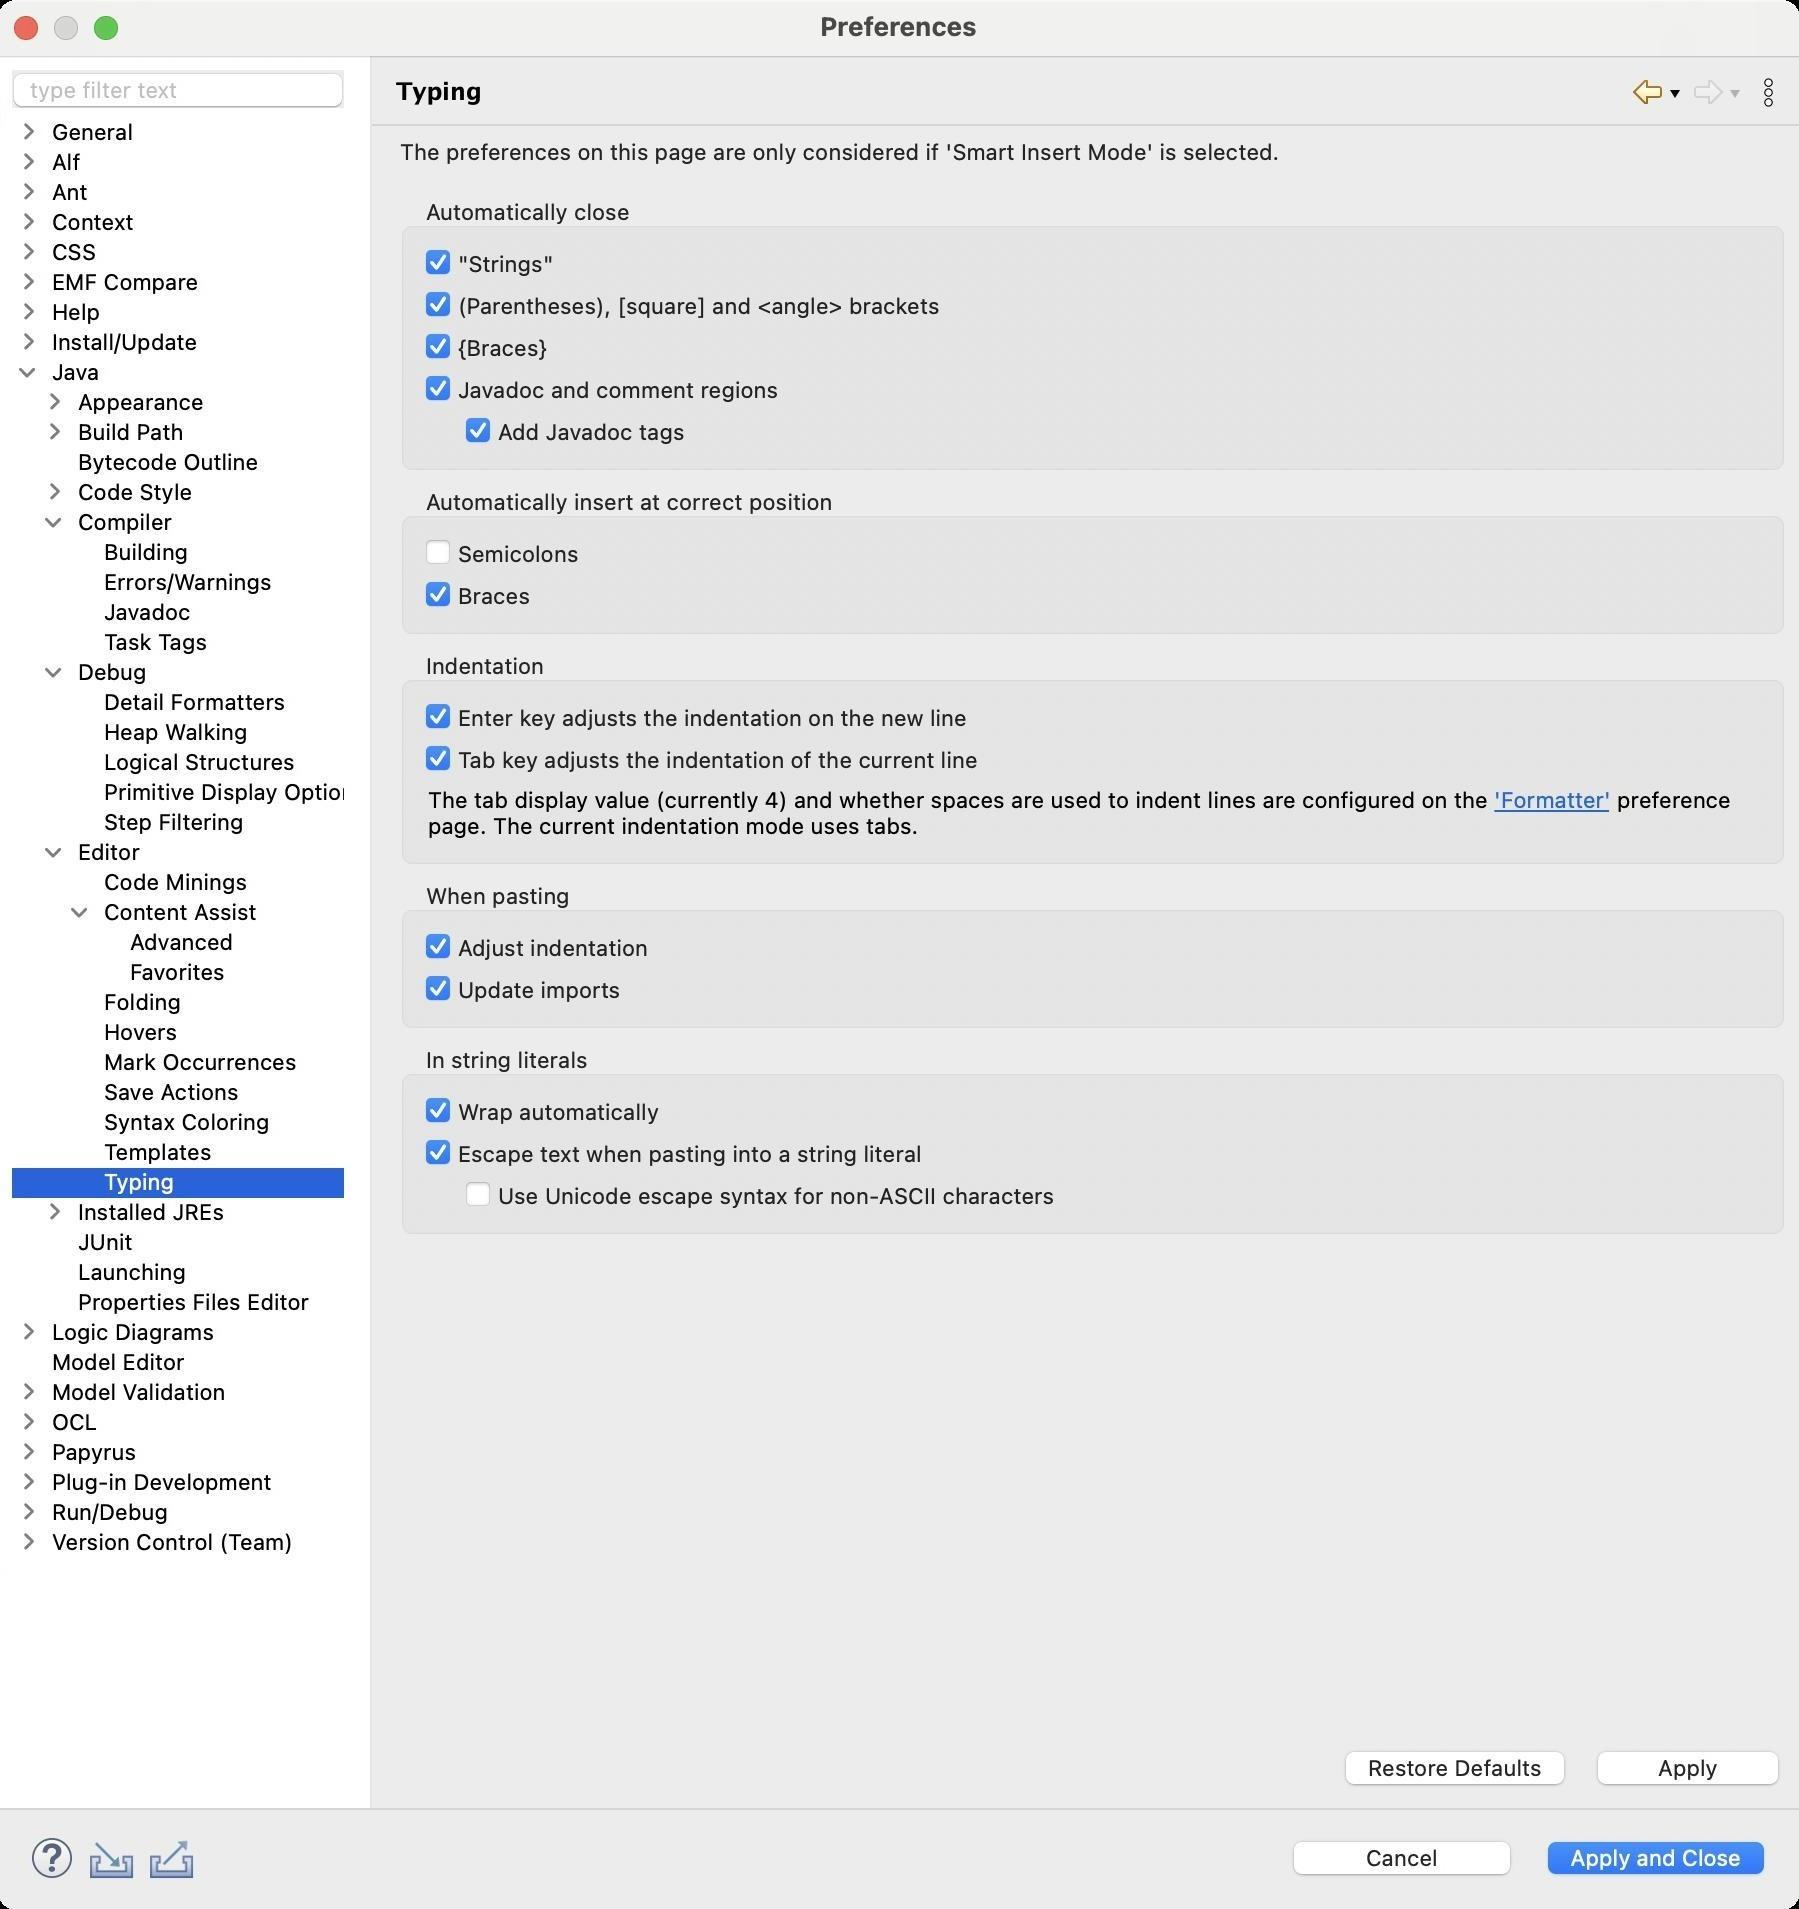
Accessibility tree:
{"name": "Preferences", "role": "AXWindow", "description": null, "role_description": "standard window", "value": null, "position": "480.00;95.00", "size": "901;955", "children": [{"name": "Apply_and_Close", "role": "AXButton", "description": null, "role_description": "button", "value": null, "position": "769.00;917.00", "size": "120;27", "children": []}, {"name": "Cancel", "role": "AXButton", "description": null, "role_description": "button", "value": null, "position": "642.00;917.00", "size": "120;27", "children": []}, {"name": null, "role": "AXToolbar", "description": null, "role_description": "toolbar", "value": null, "position": "12.00;915.00", "size": "90;30", "children": [{"name": "Help", "role": "AXCheckBox", "description": null, "role_description": "checkbox", "value": 0, "position": "12.00;915.00", "size": "30;30", "children": []}, {"name": "Import", "role": "AXButton", "description": null, "role_description": "button", "value": null, "position": "42.00;915.00", "size": "30;30", "children": []}, {"name": "Export", "role": "AXButton", "description": null, "role_description": "button", "value": null, "position": "72.00;915.00", "size": "30;30", "children": []}]}, {"name": null, "role": "AXScrollArea", "description": null, "role_description": "scroll area", "value": null, "position": "199.00;69.00", "size": "697;830", "children": [{"name": "Apply", "role": "AXButton", "description": null, "role_description": "button", "value": null, "position": "794.00;872.00", "size": "102;27", "children": []}, {"name": "Restore_Defaults", "role": "AXButton", "description": null, "role_description": "button", "value": null, "position": "668.00;872.00", "size": "121;27", "children": []}, {"name": null, "role": "AXScrollArea", "description": null, "role_description": "scroll area", "value": null, "position": "199.00;69.00", "size": "697;798", "children": [{"name": null, "role": "AXGroup", "description": null, "role_description": "group", "value": null, "position": "199.00;523.00", "size": "697;98", "children": [{"name": "Use_Unicode_escape_syntax_for_non-ASCII_characters_", "role": "AXCheckBox", "description": null, "role_description": "checkbox", "value": 0, "position": "233.00;590.00", "size": "303;16", "children": []}, {"name": "Escape_text_when_pasting_into_a_string_literal", "role": "AXCheckBox", "description": null, "role_description": "checkbox", "value": 1, "position": "213.00;569.00", "size": "254;16", "children": []}, {"name": "Wrap_automatically", "role": "AXCheckBox", "description": null, "role_description": "checkbox", "value": 1, "position": "213.00;548.00", "size": "122;16", "children": []}, {"name": null, "role": "AXStaticText", "description": null, "role_description": "text", "value": "In string literals", "position": "210.00;523.00", "size": "89;14", "children": []}]}, {"name": null, "role": "AXGroup", "description": null, "role_description": "group", "value": null, "position": "199.00;441.00", "size": "697;77", "children": [{"name": "Update_imports", "role": "AXCheckBox", "description": null, "role_description": "checkbox", "value": 1, "position": "213.00;487.00", "size": "103;16", "children": []}, {"name": "Adjust_indentation", "role": "AXCheckBox", "description": null, "role_description": "checkbox", "value": 1, "position": "213.00;466.00", "size": "117;16", "children": []}, {"name": null, "role": "AXStaticText", "description": null, "role_description": "text", "value": "When pasting", "position": "210.00;441.00", "size": "80;14", "children": []}]}, {"name": null, "role": "AXGroup", "description": null, "role_description": "group", "value": null, "position": "199.00;326.00", "size": "697;110", "children": [{"name": null, "role": "AXScrollArea", "description": null, "role_description": "scroll area", "value": null, "position": "213.00;393.00", "size": "669;28", "children": [{"name": null, "role": "AXTextArea", "description": null, "role_description": "text entry area", "value": "The tab display value (currently 4) and whether spaces are used to indent lines are configured on the 'Formatter' preference page. The current indentation mode uses tabs.", "position": "213.00;393.00", "size": "669;28", "children": [{"name": "'Formatter'", "role": "AXLink", "description": null, "role_description": "hyperlink", "value": null, "position": "748.17;393.00", "size": "58;13", "children": []}]}]}, {"name": "Tab_key_adjusts_the_indentation_of_the_current_line", "role": "AXCheckBox", "description": null, "role_description": "checkbox", "value": 1, "position": "213.00;372.00", "size": "281;16", "children": []}, {"name": "Enter_key_adjusts_the_indentation_on_the_new_line", "role": "AXCheckBox", "description": null, "role_description": "checkbox", "value": 1, "position": "213.00;351.00", "size": "276;16", "children": []}, {"name": null, "role": "AXStaticText", "description": null, "role_description": "text", "value": "Indentation", "position": "210.00;326.00", "size": "67;14", "children": []}]}, {"name": null, "role": "AXGroup", "description": null, "role_description": "group", "value": null, "position": "199.00;244.00", "size": "697;77", "children": [{"name": "Braces", "role": "AXCheckBox", "description": null, "role_description": "checkbox", "value": 1, "position": "213.00;290.00", "size": "58;16", "children": []}, {"name": "Semicolons", "role": "AXCheckBox", "description": null, "role_description": "checkbox", "value": 0, "position": "213.00;269.00", "size": "82;16", "children": []}, {"name": null, "role": "AXStaticText", "description": null, "role_description": "text", "value": "Automatically insert at correct position", "position": "210.00;244.00", "size": "211;14", "children": []}]}, {"name": null, "role": "AXGroup", "description": null, "role_description": "group", "value": null, "position": "199.00;99.00", "size": "697;140", "children": [{"name": "Add_Javadoc_tags", "role": "AXCheckBox", "description": null, "role_description": "checkbox", "value": 1, "position": "233.00;208.00", "size": "115;16", "children": []}, {"name": "Javadoc_and_comment_regions", "role": "AXCheckBox", "description": null, "role_description": "checkbox", "value": 1, "position": "213.00;187.00", "size": "182;16", "children": []}, {"name": "{Braces}", "role": "AXCheckBox", "description": null, "role_description": "checkbox", "value": 1, "position": "213.00;166.00", "size": "66;16", "children": []}, {"name": "(Parentheses),_[square]_and_<angle>_brackets", "role": "AXCheckBox", "description": null, "role_description": "checkbox", "value": 1, "position": "213.00;145.00", "size": "262;16", "children": []}, {"name": "\"Strings\"", "role": "AXCheckBox", "description": null, "role_description": "checkbox", "value": 1, "position": "213.00;124.00", "size": "69;16", "children": []}, {"name": null, "role": "AXStaticText", "description": null, "role_description": "text", "value": "Automatically close", "position": "210.00;99.00", "size": "110;14", "children": []}]}, {"name": null, "role": "AXStaticText", "description": null, "role_description": "text", "value": "", "position": "199.00;88.00", "size": "697;6", "children": []}, {"name": null, "role": "AXStaticText", "description": null, "role_description": "text", "value": "The preferences on this page are only considered if 'Smart Insert Mode' is selected.", "position": "199.00;69.00", "size": "444;14", "children": []}]}]}, {"name": null, "role": "AXToolbar", "description": "", "role_description": "toolbar", "value": null, "position": "814.00;35.00", "size": "82;22", "children": [{"name": "Back_to_Templates", "role": "AXMenuButton", "description": null, "role_description": "menu button", "value": null, "position": "814.00;35.00", "size": "22;22", "children": []}, {"name": "Forward", "role": "AXMenuButton", "description": null, "role_description": "menu button", "value": null, "position": "844.00;35.00", "size": "22;22", "children": []}, {"name": "Additional_Dialog_Actions", "role": "AXButton", "description": null, "role_description": "button", "value": null, "position": "874.00;35.00", "size": "22;22", "children": []}]}, {"name": null, "role": "AXStaticText", "description": "", "role_description": "text", "value": "Typing", "position": "196.00;35.00", "size": "611;21", "children": []}, {"name": null, "role": "AXSplitter", "description": null, "role_description": "splitter", "value": 180, "position": "180.00;28.00", "size": "5;876", "children": []}, {"name": null, "role": "AXScrollArea", "description": null, "role_description": "scroll area", "value": null, "position": "7.00;59.00", "size": "166;845", "children": [{"name": null, "role": "AXOutline", "description": null, "role_description": "outline", "value": null, "position": "7.00;59.00", "size": "178;845", "children": [{"name": null, "role": "AXRow", "description": null, "role_description": "outline row", "value": null, "position": "7.00;59.00", "size": "178;15", "children": [{"name": null, "role": "AXGroup", "description": null, "role_description": "group", "value": null, "position": "7.00;59.00", "size": "178;15", "children": [{"name": null, "role": "AXDisclosureTriangle", "description": null, "role_description": "disclosure triangle", "value": 0, "position": "9.00;59.00", "size": "12;14", "children": []}, {"name": null, "role": "AXStaticText", "description": null, "role_description": "text", "value": "General", "position": "25.00;59.00", "size": "159;14", "children": []}]}]}, {"name": null, "role": "AXRow", "description": null, "role_description": "outline row", "value": null, "position": "7.00;74.00", "size": "178;15", "children": [{"name": null, "role": "AXGroup", "description": null, "role_description": "group", "value": null, "position": "7.00;74.00", "size": "178;15", "children": [{"name": null, "role": "AXDisclosureTriangle", "description": null, "role_description": "disclosure triangle", "value": 0, "position": "9.00;74.00", "size": "12;14", "children": []}, {"name": null, "role": "AXStaticText", "description": null, "role_description": "text", "value": "Alf", "position": "25.00;74.00", "size": "159;14", "children": []}]}]}, {"name": null, "role": "AXRow", "description": null, "role_description": "outline row", "value": null, "position": "7.00;89.00", "size": "178;15", "children": [{"name": null, "role": "AXGroup", "description": null, "role_description": "group", "value": null, "position": "7.00;89.00", "size": "178;15", "children": [{"name": null, "role": "AXDisclosureTriangle", "description": null, "role_description": "disclosure triangle", "value": 0, "position": "9.00;89.00", "size": "12;14", "children": []}, {"name": null, "role": "AXStaticText", "description": null, "role_description": "text", "value": "Ant", "position": "25.00;89.00", "size": "159;14", "children": []}]}]}, {"name": null, "role": "AXRow", "description": null, "role_description": "outline row", "value": null, "position": "7.00;104.00", "size": "178;15", "children": [{"name": null, "role": "AXGroup", "description": null, "role_description": "group", "value": null, "position": "7.00;104.00", "size": "178;15", "children": [{"name": null, "role": "AXDisclosureTriangle", "description": null, "role_description": "disclosure triangle", "value": 0, "position": "9.00;104.00", "size": "12;14", "children": []}, {"name": null, "role": "AXStaticText", "description": null, "role_description": "text", "value": "Context", "position": "25.00;104.00", "size": "159;14", "children": []}]}]}, {"name": null, "role": "AXRow", "description": null, "role_description": "outline row", "value": null, "position": "7.00;119.00", "size": "178;15", "children": [{"name": null, "role": "AXGroup", "description": null, "role_description": "group", "value": null, "position": "7.00;119.00", "size": "178;15", "children": [{"name": null, "role": "AXDisclosureTriangle", "description": null, "role_description": "disclosure triangle", "value": 0, "position": "9.00;119.00", "size": "12;14", "children": []}, {"name": null, "role": "AXStaticText", "description": null, "role_description": "text", "value": "CSS", "position": "25.00;119.00", "size": "159;14", "children": []}]}]}, {"name": null, "role": "AXRow", "description": null, "role_description": "outline row", "value": null, "position": "7.00;134.00", "size": "178;15", "children": [{"name": null, "role": "AXGroup", "description": null, "role_description": "group", "value": null, "position": "7.00;134.00", "size": "178;15", "children": [{"name": null, "role": "AXDisclosureTriangle", "description": null, "role_description": "disclosure triangle", "value": 0, "position": "9.00;134.00", "size": "12;14", "children": []}, {"name": null, "role": "AXStaticText", "description": null, "role_description": "text", "value": "EMF Compare", "position": "25.00;134.00", "size": "159;14", "children": []}]}]}, {"name": null, "role": "AXRow", "description": null, "role_description": "outline row", "value": null, "position": "7.00;149.00", "size": "178;15", "children": [{"name": null, "role": "AXGroup", "description": null, "role_description": "group", "value": null, "position": "7.00;149.00", "size": "178;15", "children": [{"name": null, "role": "AXDisclosureTriangle", "description": null, "role_description": "disclosure triangle", "value": 0, "position": "9.00;149.00", "size": "12;14", "children": []}, {"name": null, "role": "AXStaticText", "description": null, "role_description": "text", "value": "Help", "position": "25.00;149.00", "size": "159;14", "children": []}]}]}, {"name": null, "role": "AXRow", "description": null, "role_description": "outline row", "value": null, "position": "7.00;164.00", "size": "178;15", "children": [{"name": null, "role": "AXGroup", "description": null, "role_description": "group", "value": null, "position": "7.00;164.00", "size": "178;15", "children": [{"name": null, "role": "AXDisclosureTriangle", "description": null, "role_description": "disclosure triangle", "value": 0, "position": "9.00;164.00", "size": "12;14", "children": []}, {"name": null, "role": "AXStaticText", "description": null, "role_description": "text", "value": "Install/Update", "position": "25.00;164.00", "size": "159;14", "children": []}]}]}, {"name": null, "role": "AXRow", "description": null, "role_description": "outline row", "value": null, "position": "7.00;179.00", "size": "178;15", "children": [{"name": null, "role": "AXGroup", "description": null, "role_description": "group", "value": null, "position": "7.00;179.00", "size": "178;15", "children": [{"name": null, "role": "AXDisclosureTriangle", "description": null, "role_description": "disclosure triangle", "value": 1, "position": "9.00;179.00", "size": "12;14", "children": []}, {"name": null, "role": "AXStaticText", "description": null, "role_description": "text", "value": "Java", "position": "25.00;179.00", "size": "159;14", "children": []}]}]}, {"name": null, "role": "AXRow", "description": null, "role_description": "outline row", "value": null, "position": "7.00;194.00", "size": "178;15", "children": [{"name": null, "role": "AXGroup", "description": null, "role_description": "group", "value": null, "position": "7.00;194.00", "size": "178;15", "children": [{"name": null, "role": "AXDisclosureTriangle", "description": null, "role_description": "disclosure triangle", "value": 0, "position": "22.00;194.00", "size": "12;14", "children": []}, {"name": null, "role": "AXStaticText", "description": null, "role_description": "text", "value": "Appearance", "position": "38.00;194.00", "size": "146;14", "children": []}]}]}, {"name": null, "role": "AXRow", "description": null, "role_description": "outline row", "value": null, "position": "7.00;209.00", "size": "178;15", "children": [{"name": null, "role": "AXGroup", "description": null, "role_description": "group", "value": null, "position": "7.00;209.00", "size": "178;15", "children": [{"name": null, "role": "AXDisclosureTriangle", "description": null, "role_description": "disclosure triangle", "value": 0, "position": "22.00;209.00", "size": "12;14", "children": []}, {"name": null, "role": "AXStaticText", "description": null, "role_description": "text", "value": "Build Path", "position": "38.00;209.00", "size": "146;14", "children": []}]}]}, {"name": null, "role": "AXRow", "description": null, "role_description": "outline row", "value": null, "position": "7.00;224.00", "size": "178;15", "children": [{"name": null, "role": "AXStaticText", "description": null, "role_description": "text", "value": "Bytecode Outline", "position": "38.00;224.00", "size": "146;14", "children": []}]}, {"name": null, "role": "AXRow", "description": null, "role_description": "outline row", "value": null, "position": "7.00;239.00", "size": "178;15", "children": [{"name": null, "role": "AXGroup", "description": null, "role_description": "group", "value": null, "position": "7.00;239.00", "size": "178;15", "children": [{"name": null, "role": "AXDisclosureTriangle", "description": null, "role_description": "disclosure triangle", "value": 0, "position": "22.00;239.00", "size": "12;14", "children": []}, {"name": null, "role": "AXStaticText", "description": null, "role_description": "text", "value": "Code Style", "position": "38.00;239.00", "size": "146;14", "children": []}]}]}, {"name": null, "role": "AXRow", "description": null, "role_description": "outline row", "value": null, "position": "7.00;254.00", "size": "178;15", "children": [{"name": null, "role": "AXGroup", "description": null, "role_description": "group", "value": null, "position": "7.00;254.00", "size": "178;15", "children": [{"name": null, "role": "AXDisclosureTriangle", "description": null, "role_description": "disclosure triangle", "value": 1, "position": "22.00;254.00", "size": "12;14", "children": []}, {"name": null, "role": "AXStaticText", "description": null, "role_description": "text", "value": "Compiler", "position": "38.00;254.00", "size": "146;14", "children": []}]}]}, {"name": null, "role": "AXRow", "description": null, "role_description": "outline row", "value": null, "position": "7.00;269.00", "size": "178;15", "children": [{"name": null, "role": "AXStaticText", "description": null, "role_description": "text", "value": "Building", "position": "51.00;269.00", "size": "133;14", "children": []}]}, {"name": null, "role": "AXRow", "description": null, "role_description": "outline row", "value": null, "position": "7.00;284.00", "size": "178;15", "children": [{"name": null, "role": "AXStaticText", "description": null, "role_description": "text", "value": "Errors/Warnings", "position": "51.00;284.00", "size": "133;14", "children": []}]}, {"name": null, "role": "AXRow", "description": null, "role_description": "outline row", "value": null, "position": "7.00;299.00", "size": "178;15", "children": [{"name": null, "role": "AXStaticText", "description": null, "role_description": "text", "value": "Javadoc", "position": "51.00;299.00", "size": "133;14", "children": []}]}, {"name": null, "role": "AXRow", "description": null, "role_description": "outline row", "value": null, "position": "7.00;314.00", "size": "178;15", "children": [{"name": null, "role": "AXStaticText", "description": null, "role_description": "text", "value": "Task Tags", "position": "51.00;314.00", "size": "133;14", "children": []}]}, {"name": null, "role": "AXRow", "description": null, "role_description": "outline row", "value": null, "position": "7.00;329.00", "size": "178;15", "children": [{"name": null, "role": "AXGroup", "description": null, "role_description": "group", "value": null, "position": "7.00;329.00", "size": "178;15", "children": [{"name": null, "role": "AXDisclosureTriangle", "description": null, "role_description": "disclosure triangle", "value": 1, "position": "22.00;329.00", "size": "12;14", "children": []}, {"name": null, "role": "AXStaticText", "description": null, "role_description": "text", "value": "Debug", "position": "38.00;329.00", "size": "146;14", "children": []}]}]}, {"name": null, "role": "AXRow", "description": null, "role_description": "outline row", "value": null, "position": "7.00;344.00", "size": "178;15", "children": [{"name": null, "role": "AXStaticText", "description": null, "role_description": "text", "value": "Detail Formatters", "position": "51.00;344.00", "size": "133;14", "children": []}]}, {"name": null, "role": "AXRow", "description": null, "role_description": "outline row", "value": null, "position": "7.00;359.00", "size": "178;15", "children": [{"name": null, "role": "AXStaticText", "description": null, "role_description": "text", "value": "Heap Walking", "position": "51.00;359.00", "size": "133;14", "children": []}]}, {"name": null, "role": "AXRow", "description": null, "role_description": "outline row", "value": null, "position": "7.00;374.00", "size": "178;15", "children": [{"name": null, "role": "AXStaticText", "description": null, "role_description": "text", "value": "Logical Structures", "position": "51.00;374.00", "size": "133;14", "children": []}]}, {"name": null, "role": "AXRow", "description": null, "role_description": "outline row", "value": null, "position": "7.00;389.00", "size": "178;15", "children": [{"name": null, "role": "AXStaticText", "description": null, "role_description": "text", "value": "Primitive Display Options", "position": "51.00;389.00", "size": "133;14", "children": []}]}, {"name": null, "role": "AXRow", "description": null, "role_description": "outline row", "value": null, "position": "7.00;404.00", "size": "178;15", "children": [{"name": null, "role": "AXStaticText", "description": null, "role_description": "text", "value": "Step Filtering", "position": "51.00;404.00", "size": "133;14", "children": []}]}, {"name": null, "role": "AXRow", "description": null, "role_description": "outline row", "value": null, "position": "7.00;419.00", "size": "178;15", "children": [{"name": null, "role": "AXGroup", "description": null, "role_description": "group", "value": null, "position": "7.00;419.00", "size": "178;15", "children": [{"name": null, "role": "AXDisclosureTriangle", "description": null, "role_description": "disclosure triangle", "value": 1, "position": "22.00;419.00", "size": "12;14", "children": []}, {"name": null, "role": "AXStaticText", "description": null, "role_description": "text", "value": "Editor", "position": "38.00;419.00", "size": "146;14", "children": []}]}]}, {"name": null, "role": "AXRow", "description": null, "role_description": "outline row", "value": null, "position": "7.00;434.00", "size": "178;15", "children": [{"name": null, "role": "AXStaticText", "description": null, "role_description": "text", "value": "Code Minings", "position": "51.00;434.00", "size": "133;14", "children": []}]}, {"name": null, "role": "AXRow", "description": null, "role_description": "outline row", "value": null, "position": "7.00;449.00", "size": "178;15", "children": [{"name": null, "role": "AXGroup", "description": null, "role_description": "group", "value": null, "position": "7.00;449.00", "size": "178;15", "children": [{"name": null, "role": "AXDisclosureTriangle", "description": null, "role_description": "disclosure triangle", "value": 1, "position": "35.00;449.00", "size": "12;14", "children": []}, {"name": null, "role": "AXStaticText", "description": null, "role_description": "text", "value": "Content Assist", "position": "51.00;449.00", "size": "133;14", "children": []}]}]}, {"name": null, "role": "AXRow", "description": null, "role_description": "outline row", "value": null, "position": "7.00;464.00", "size": "178;15", "children": [{"name": null, "role": "AXStaticText", "description": null, "role_description": "text", "value": "Advanced", "position": "64.00;464.00", "size": "120;14", "children": []}]}, {"name": null, "role": "AXRow", "description": null, "role_description": "outline row", "value": null, "position": "7.00;479.00", "size": "178;15", "children": [{"name": null, "role": "AXStaticText", "description": null, "role_description": "text", "value": "Favorites", "position": "64.00;479.00", "size": "120;14", "children": []}]}, {"name": null, "role": "AXRow", "description": null, "role_description": "outline row", "value": null, "position": "7.00;494.00", "size": "178;15", "children": [{"name": null, "role": "AXStaticText", "description": null, "role_description": "text", "value": "Folding", "position": "51.00;494.00", "size": "133;14", "children": []}]}, {"name": null, "role": "AXRow", "description": null, "role_description": "outline row", "value": null, "position": "7.00;509.00", "size": "178;15", "children": [{"name": null, "role": "AXStaticText", "description": null, "role_description": "text", "value": "Hovers", "position": "51.00;509.00", "size": "133;14", "children": []}]}, {"name": null, "role": "AXRow", "description": null, "role_description": "outline row", "value": null, "position": "7.00;524.00", "size": "178;15", "children": [{"name": null, "role": "AXStaticText", "description": null, "role_description": "text", "value": "Mark Occurrences", "position": "51.00;524.00", "size": "133;14", "children": []}]}, {"name": null, "role": "AXRow", "description": null, "role_description": "outline row", "value": null, "position": "7.00;539.00", "size": "178;15", "children": [{"name": null, "role": "AXStaticText", "description": null, "role_description": "text", "value": "Save Actions", "position": "51.00;539.00", "size": "133;14", "children": []}]}, {"name": null, "role": "AXRow", "description": null, "role_description": "outline row", "value": null, "position": "7.00;554.00", "size": "178;15", "children": [{"name": null, "role": "AXStaticText", "description": null, "role_description": "text", "value": "Syntax Coloring", "position": "51.00;554.00", "size": "133;14", "children": []}]}, {"name": null, "role": "AXRow", "description": null, "role_description": "outline row", "value": null, "position": "7.00;569.00", "size": "178;15", "children": [{"name": null, "role": "AXStaticText", "description": null, "role_description": "text", "value": "Templates", "position": "51.00;569.00", "size": "133;14", "children": []}]}, {"name": null, "role": "AXRow", "description": null, "role_description": "outline row", "value": null, "position": "7.00;584.00", "size": "178;15", "children": [{"name": null, "role": "AXStaticText", "description": null, "role_description": "text", "value": "Typing", "position": "51.00;584.00", "size": "133;14", "children": []}]}, {"name": null, "role": "AXRow", "description": null, "role_description": "outline row", "value": null, "position": "7.00;599.00", "size": "178;15", "children": [{"name": null, "role": "AXGroup", "description": null, "role_description": "group", "value": null, "position": "7.00;599.00", "size": "178;15", "children": [{"name": null, "role": "AXDisclosureTriangle", "description": null, "role_description": "disclosure triangle", "value": 0, "position": "22.00;599.00", "size": "12;14", "children": []}, {"name": null, "role": "AXStaticText", "description": null, "role_description": "text", "value": "Installed JREs", "position": "38.00;599.00", "size": "146;14", "children": []}]}]}, {"name": null, "role": "AXRow", "description": null, "role_description": "outline row", "value": null, "position": "7.00;614.00", "size": "178;15", "children": [{"name": null, "role": "AXStaticText", "description": null, "role_description": "text", "value": "JUnit", "position": "38.00;614.00", "size": "146;14", "children": []}]}, {"name": null, "role": "AXRow", "description": null, "role_description": "outline row", "value": null, "position": "7.00;629.00", "size": "178;15", "children": [{"name": null, "role": "AXStaticText", "description": null, "role_description": "text", "value": "Launching", "position": "38.00;629.00", "size": "146;14", "children": []}]}, {"name": null, "role": "AXRow", "description": null, "role_description": "outline row", "value": null, "position": "7.00;644.00", "size": "178;15", "children": [{"name": null, "role": "AXStaticText", "description": null, "role_description": "text", "value": "Properties Files Editor", "position": "38.00;644.00", "size": "146;14", "children": []}]}, {"name": null, "role": "AXRow", "description": null, "role_description": "outline row", "value": null, "position": "7.00;659.00", "size": "178;15", "children": [{"name": null, "role": "AXGroup", "description": null, "role_description": "group", "value": null, "position": "7.00;659.00", "size": "178;15", "children": [{"name": null, "role": "AXDisclosureTriangle", "description": null, "role_description": "disclosure triangle", "value": 0, "position": "9.00;659.00", "size": "12;14", "children": []}, {"name": null, "role": "AXStaticText", "description": null, "role_description": "text", "value": "Logic Diagrams", "position": "25.00;659.00", "size": "159;14", "children": []}]}]}, {"name": null, "role": "AXRow", "description": null, "role_description": "outline row", "value": null, "position": "7.00;674.00", "size": "178;15", "children": [{"name": null, "role": "AXStaticText", "description": null, "role_description": "text", "value": "Model Editor", "position": "25.00;674.00", "size": "159;14", "children": []}]}, {"name": null, "role": "AXRow", "description": null, "role_description": "outline row", "value": null, "position": "7.00;689.00", "size": "178;15", "children": [{"name": null, "role": "AXGroup", "description": null, "role_description": "group", "value": null, "position": "7.00;689.00", "size": "178;15", "children": [{"name": null, "role": "AXDisclosureTriangle", "description": null, "role_description": "disclosure triangle", "value": 0, "position": "9.00;689.00", "size": "12;14", "children": []}, {"name": null, "role": "AXStaticText", "description": null, "role_description": "text", "value": "Model Validation", "position": "25.00;689.00", "size": "159;14", "children": []}]}]}, {"name": null, "role": "AXRow", "description": null, "role_description": "outline row", "value": null, "position": "7.00;704.00", "size": "178;15", "children": [{"name": null, "role": "AXGroup", "description": null, "role_description": "group", "value": null, "position": "7.00;704.00", "size": "178;15", "children": [{"name": null, "role": "AXDisclosureTriangle", "description": null, "role_description": "disclosure triangle", "value": 0, "position": "9.00;704.00", "size": "12;14", "children": []}, {"name": null, "role": "AXStaticText", "description": null, "role_description": "text", "value": "OCL", "position": "25.00;704.00", "size": "159;14", "children": []}]}]}, {"name": null, "role": "AXRow", "description": null, "role_description": "outline row", "value": null, "position": "7.00;719.00", "size": "178;15", "children": [{"name": null, "role": "AXGroup", "description": null, "role_description": "group", "value": null, "position": "7.00;719.00", "size": "178;15", "children": [{"name": null, "role": "AXDisclosureTriangle", "description": null, "role_description": "disclosure triangle", "value": 0, "position": "9.00;719.00", "size": "12;14", "children": []}, {"name": null, "role": "AXStaticText", "description": null, "role_description": "text", "value": "Papyrus", "position": "25.00;719.00", "size": "159;14", "children": []}]}]}, {"name": null, "role": "AXRow", "description": null, "role_description": "outline row", "value": null, "position": "7.00;734.00", "size": "178;15", "children": [{"name": null, "role": "AXGroup", "description": null, "role_description": "group", "value": null, "position": "7.00;734.00", "size": "178;15", "children": [{"name": null, "role": "AXDisclosureTriangle", "description": null, "role_description": "disclosure triangle", "value": 0, "position": "9.00;734.00", "size": "12;14", "children": []}, {"name": null, "role": "AXStaticText", "description": null, "role_description": "text", "value": "Plug-in Development", "position": "25.00;734.00", "size": "159;14", "children": []}]}]}, {"name": null, "role": "AXRow", "description": null, "role_description": "outline row", "value": null, "position": "7.00;749.00", "size": "178;15", "children": [{"name": null, "role": "AXGroup", "description": null, "role_description": "group", "value": null, "position": "7.00;749.00", "size": "178;15", "children": [{"name": null, "role": "AXDisclosureTriangle", "description": null, "role_description": "disclosure triangle", "value": 0, "position": "9.00;749.00", "size": "12;14", "children": []}, {"name": null, "role": "AXStaticText", "description": null, "role_description": "text", "value": "Run/Debug", "position": "25.00;749.00", "size": "159;14", "children": []}]}]}, {"name": null, "role": "AXRow", "description": null, "role_description": "outline row", "value": null, "position": "7.00;764.00", "size": "178;15", "children": [{"name": null, "role": "AXGroup", "description": null, "role_description": "group", "value": null, "position": "7.00;764.00", "size": "178;15", "children": [{"name": null, "role": "AXDisclosureTriangle", "description": null, "role_description": "disclosure triangle", "value": 0, "position": "9.00;764.00", "size": "12;14", "children": []}, {"name": null, "role": "AXStaticText", "description": null, "role_description": "text", "value": "Version Control (Team)", "position": "25.00;764.00", "size": "159;14", "children": []}]}]}, {"name": null, "role": "AXColumn", "description": null, "role_description": "column", "value": null, "position": "7.00;59.00", "size": "178;845", "children": []}]}, {"name": null, "role": "AXScrollBar", "description": null, "role_description": "scroll bar", "value": 0.0, "position": "7.00;888.00", "size": "166;16", "children": [{"name": null, "role": "AXValueIndicator", "description": null, "role_description": "value indicator", "value": 0.0, "position": "8.00;892.00", "size": "152;12", "children": []}, {"name": null, "role": "AXButton", "description": null, "role_description": "increment arrow button", "value": null, "position": "7.00;888.00", "size": "0;0", "children": []}, {"name": null, "role": "AXButton", "description": null, "role_description": "decrement arrow button", "value": null, "position": "7.00;888.00", "size": "0;0", "children": []}, {"name": null, "role": "AXButton", "description": null, "role_description": "increment page button", "value": null, "position": "161.00;892.00", "size": "12;12", "children": []}, {"name": null, "role": "AXButton", "description": null, "role_description": "decrement page button", "value": null, "position": "7.00;892.00", "size": "1;12", "children": []}]}]}, {"name": "type_filter_text", "role": "AXTextField", "description": null, "role_description": "search text field", "value": "", "position": "7.00;35.00", "size": "166;19", "children": []}, {"name": null, "role": "AXButton", "description": null, "role_description": "close button", "value": null, "position": "7.00;6.00", "size": "14;16", "children": []}, {"name": null, "role": "AXButton", "description": null, "role_description": "zoom button", "value": null, "position": "47.00;6.00", "size": "14;16", "children": [{"name": null, "role": "AXGroup", "description": null, "role_description": "group", "value": null, "position": "47.00;6.00", "size": "14;16", "children": [{"name": null, "role": "AXGroup", "description": null, "role_description": "group", "value": null, "position": "47.00;6.00", "size": "14;16", "children": []}]}]}, {"name": null, "role": "AXButton", "description": null, "role_description": "minimize button", "value": null, "position": "27.00;6.00", "size": "14;16", "children": []}, {"name": null, "role": "AXStaticText", "description": null, "role_description": "text", "value": "Preferences", "position": "409.00;5.00", "size": "83;16", "children": []}]}